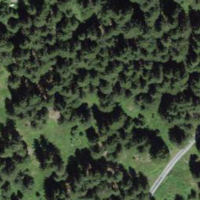
EUNIS habitat code: 43
Species observed at this site:
Phylloscopus collybita
Corvus corone
Periparus ater
Erithacus rubecula
Troglodytes troglodytes
Regulus regulus
Garrulus glandarius
Nucifraga caryocatactes
Turdus merula